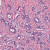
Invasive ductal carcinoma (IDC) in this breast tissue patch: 1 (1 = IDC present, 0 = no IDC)